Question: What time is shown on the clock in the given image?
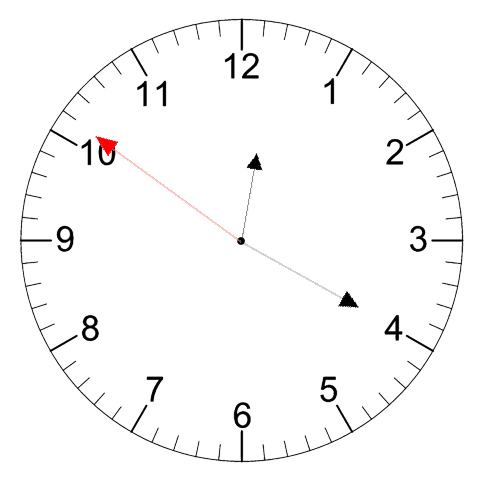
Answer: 12:19:51